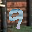
Label: 9